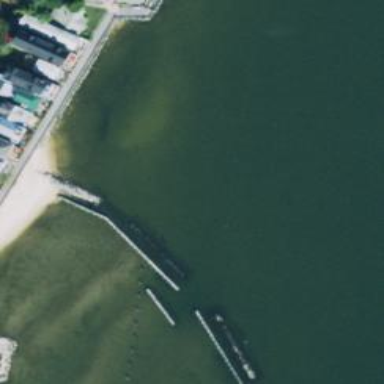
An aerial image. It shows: Breakwater structure.